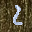
Label: 2